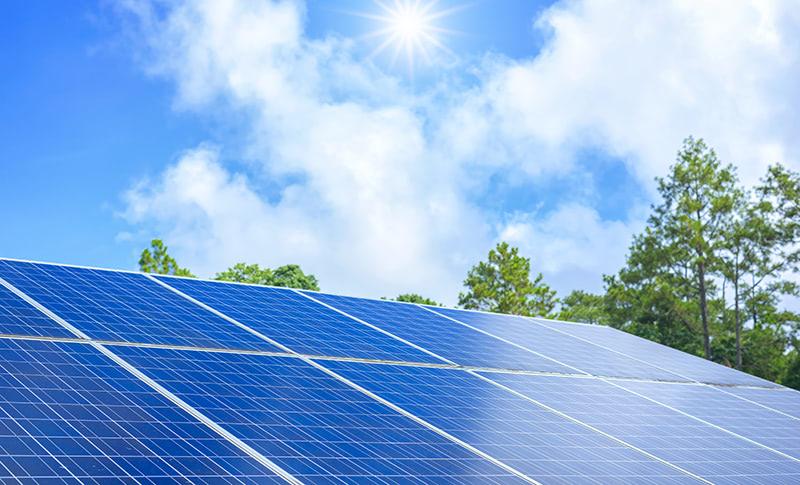
Label: Clean